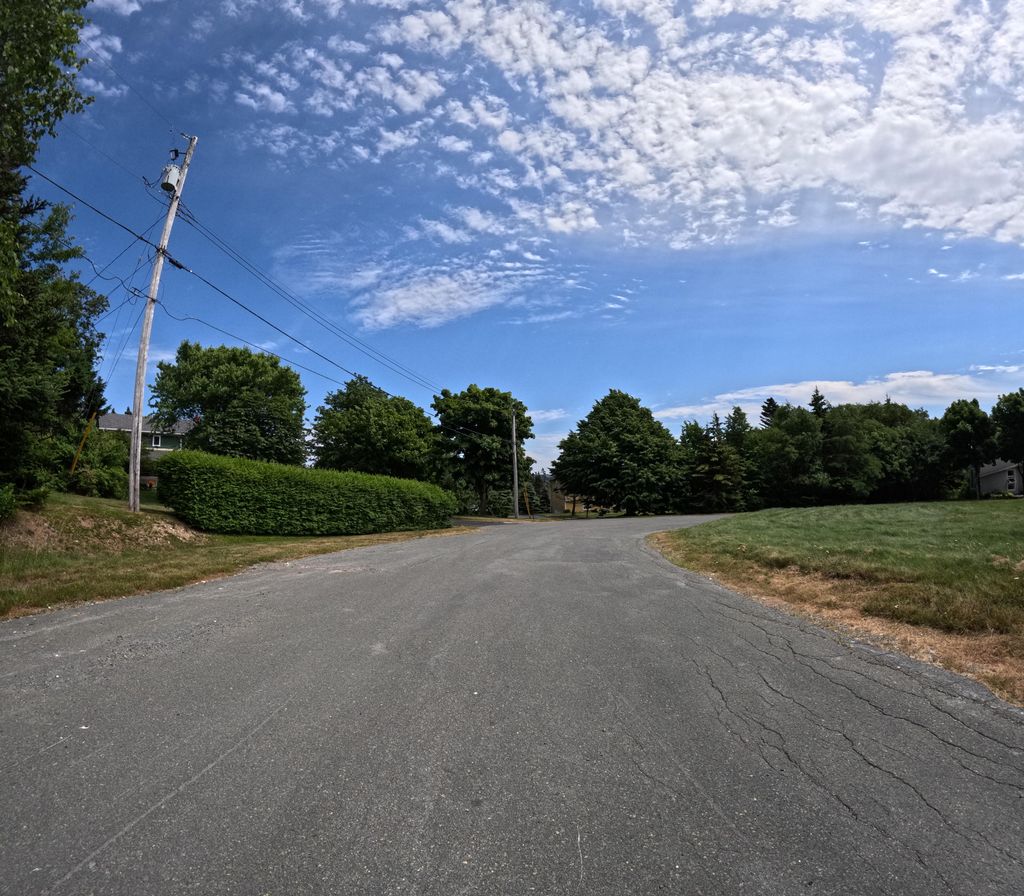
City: st_johns